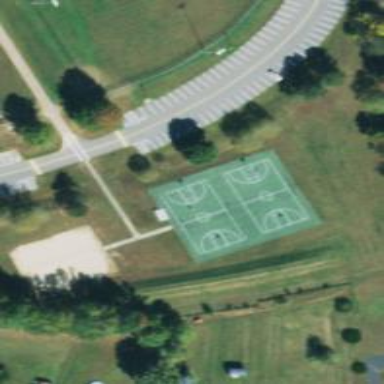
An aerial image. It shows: Tennis court in leisure pitch.